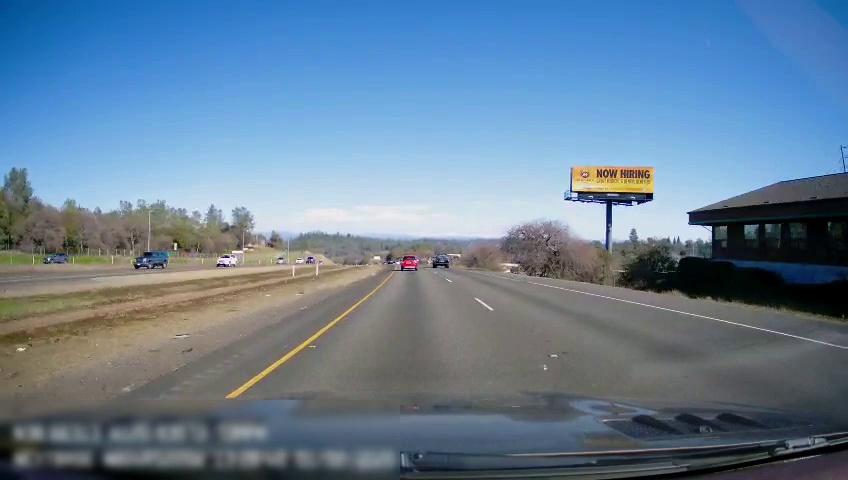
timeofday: Day
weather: Sunny
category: Drivable Space
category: Drivable Space
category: Vehicles | SUV
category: Vehicles | SUV
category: Vehicles | SUV
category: Vehicles | SUV
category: Vehicles | Car
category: Vehicles | SUV
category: Lanes | Current Lane
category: Lanes | Current Lane
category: Lanes | Alternate Lane